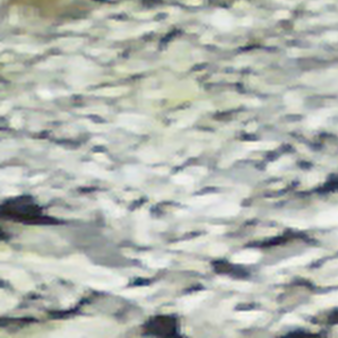
Label: other